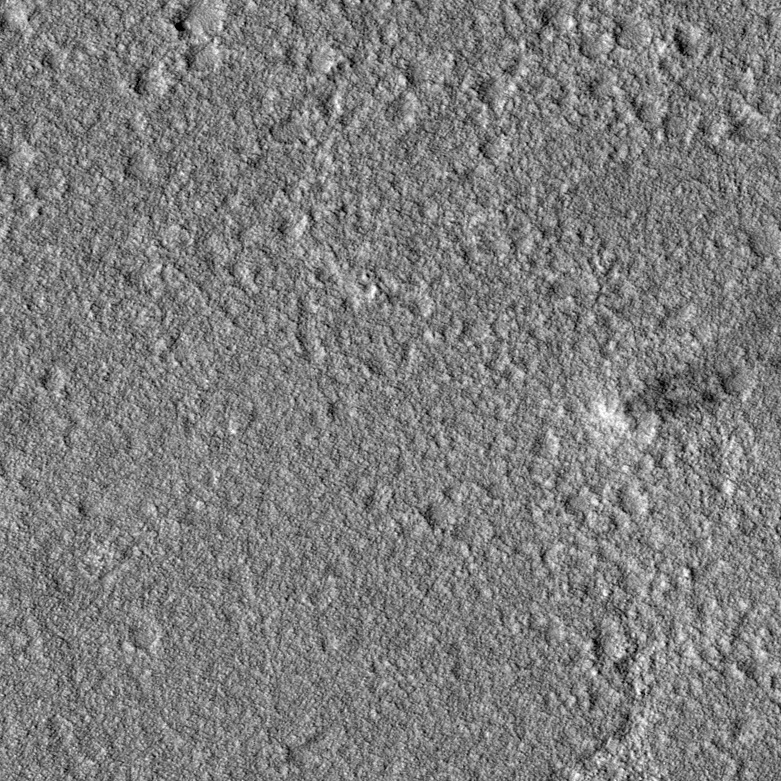
Label: dustdevil